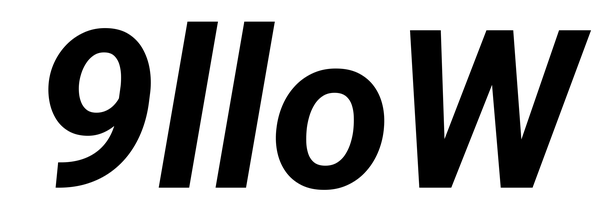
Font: Roboto-Italic_Bold_Italic